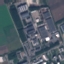
Land use / land cover class: Industrial